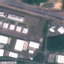
Land use / land cover class: Industrial